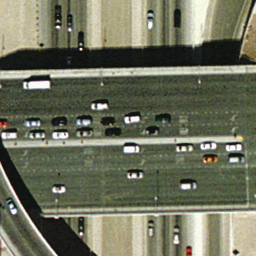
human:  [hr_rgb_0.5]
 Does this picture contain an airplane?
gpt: no

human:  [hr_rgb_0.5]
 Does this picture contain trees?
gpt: no

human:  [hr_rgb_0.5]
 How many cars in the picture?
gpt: thirty-five

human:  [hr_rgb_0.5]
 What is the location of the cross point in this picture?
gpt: center